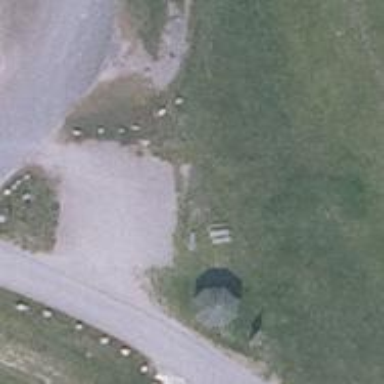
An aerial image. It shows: Picnic site for tourists.